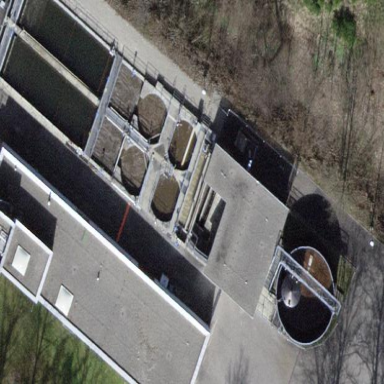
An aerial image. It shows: Wastewater plant.